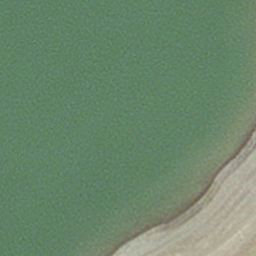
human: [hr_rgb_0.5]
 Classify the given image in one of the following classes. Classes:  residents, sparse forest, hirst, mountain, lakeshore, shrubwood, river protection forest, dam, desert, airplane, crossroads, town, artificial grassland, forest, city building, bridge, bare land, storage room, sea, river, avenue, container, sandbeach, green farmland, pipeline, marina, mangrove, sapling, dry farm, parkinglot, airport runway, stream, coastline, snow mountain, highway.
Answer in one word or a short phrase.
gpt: hirst